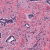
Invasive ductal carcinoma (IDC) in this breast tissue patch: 1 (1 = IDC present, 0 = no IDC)